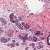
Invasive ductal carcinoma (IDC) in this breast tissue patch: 0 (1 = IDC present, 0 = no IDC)